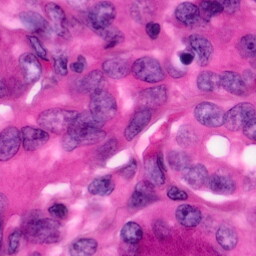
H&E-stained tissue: Pancreatic